Interaction volume radius: 5 \u00c5
Interaction volume height: 15 \u00c5
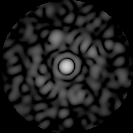
Disorder parameter: 0.8063